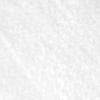
Label: no_change